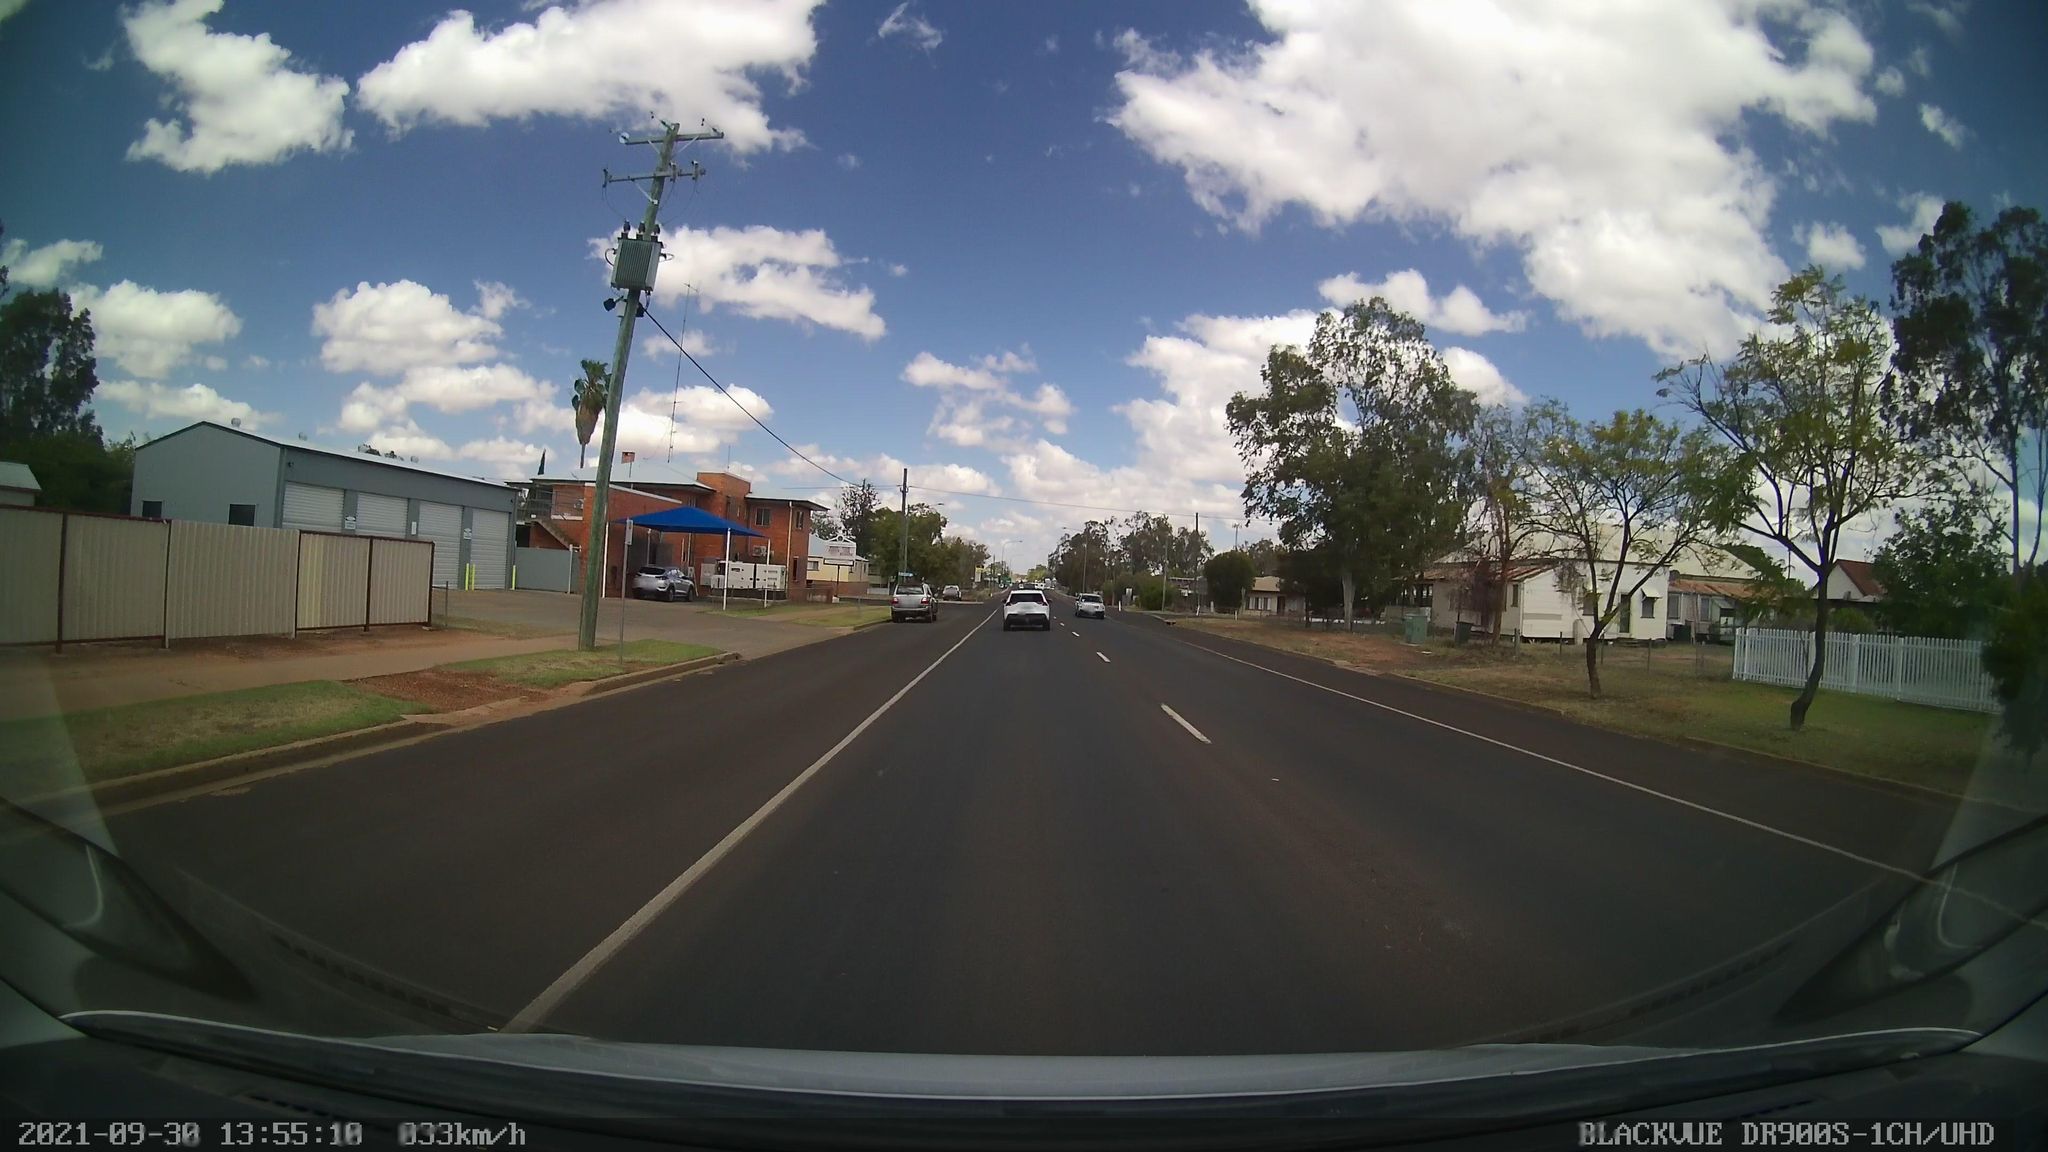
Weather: clear
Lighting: day
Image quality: good
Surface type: driving surface
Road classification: trunk
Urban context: rural cluster
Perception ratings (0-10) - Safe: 1.67, Lively: 5.27, Beautiful: 3.34, Boring: 2.75, Depressing: 5.77, Wealthy: 0.13